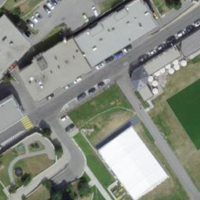
EUNIS habitat code: 54
Species observed at this site:
Sorbus aucuparia
Linaria cannabina
Chloris chloris
Periparus ater
Turdus pilaris
Phoenicurus ochruros
Sitta europaea
Phoenicurus phoenicurus
Passer domesticus
Carduelis carduelis
Delichon urbicum
Turdus merula